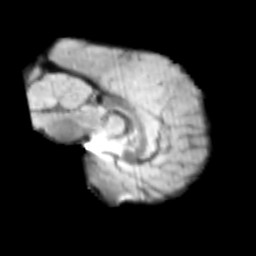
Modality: T2w
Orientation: sagittal
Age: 9
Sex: male
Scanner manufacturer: siemens
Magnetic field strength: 3 T
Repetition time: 3.8 s
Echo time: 0.07 s